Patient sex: M
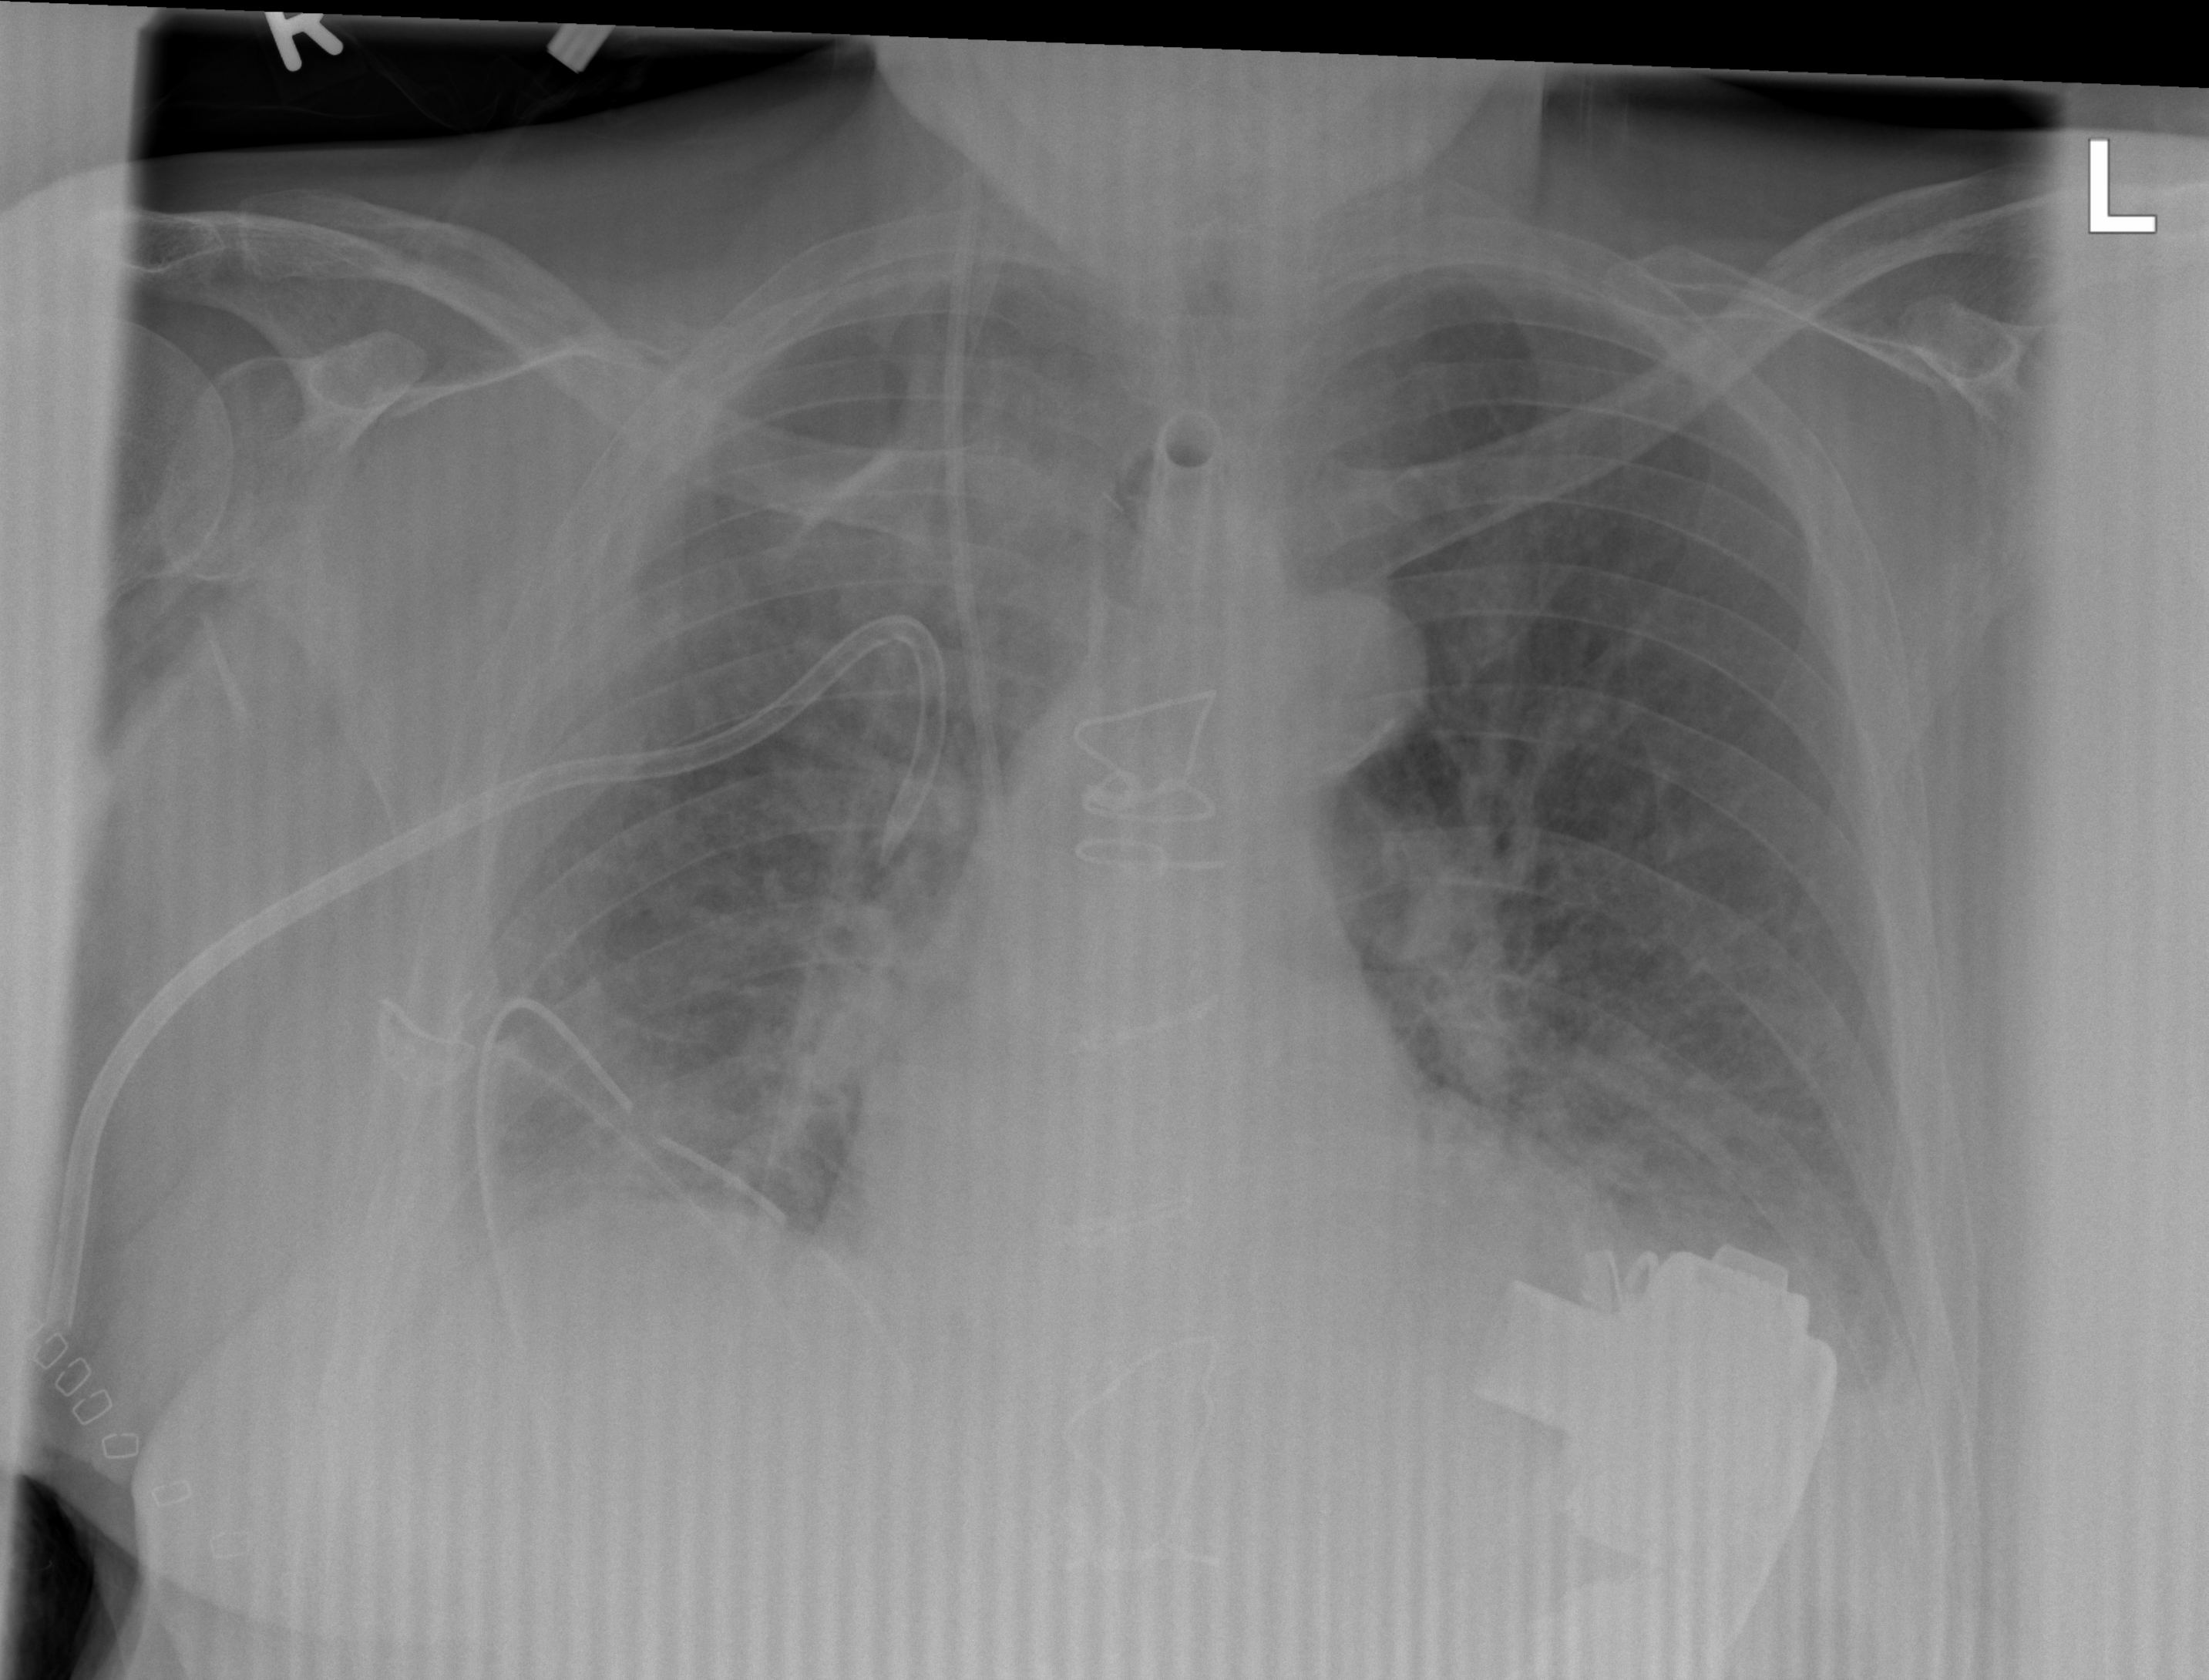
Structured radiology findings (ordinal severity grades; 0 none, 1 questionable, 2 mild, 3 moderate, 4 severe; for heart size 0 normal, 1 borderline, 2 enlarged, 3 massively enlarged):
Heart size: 1
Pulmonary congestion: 2
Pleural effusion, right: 2
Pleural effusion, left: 2
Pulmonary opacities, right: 2
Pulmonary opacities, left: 0
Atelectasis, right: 2
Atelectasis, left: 2